What distinguishes these two images?
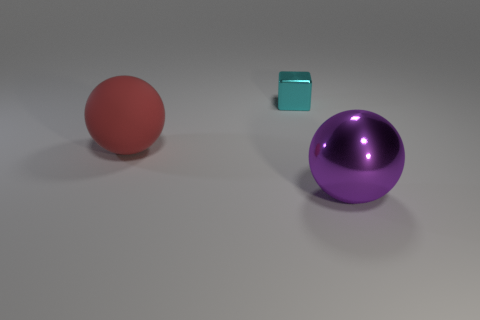
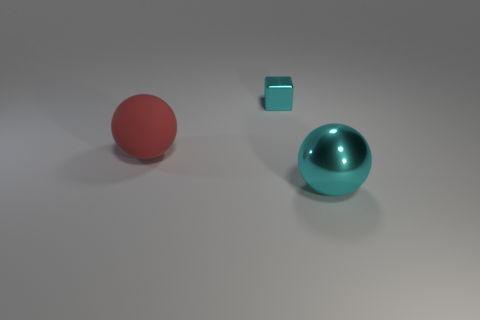
the big shiny object changed to cyan
the big purple ball turned cyan
the purple metal thing changed to cyan
the large purple metal sphere that is in front of the big matte sphere changed to cyan
the purple object became cyan
the purple metallic thing turned cyan
the big purple metal ball that is in front of the big matte sphere became cyan
the big purple metal ball on the right side of the small metallic block turned cyan